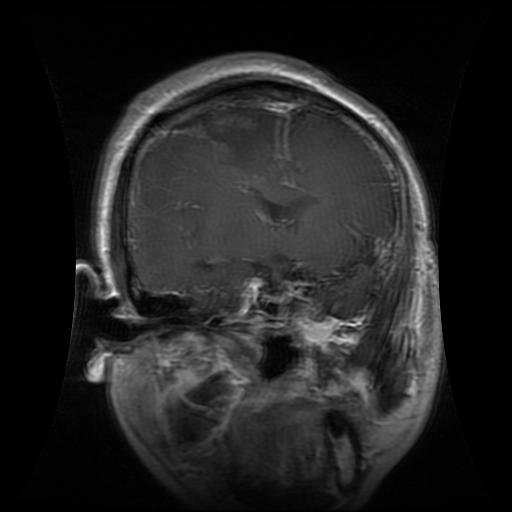
Label: glioma